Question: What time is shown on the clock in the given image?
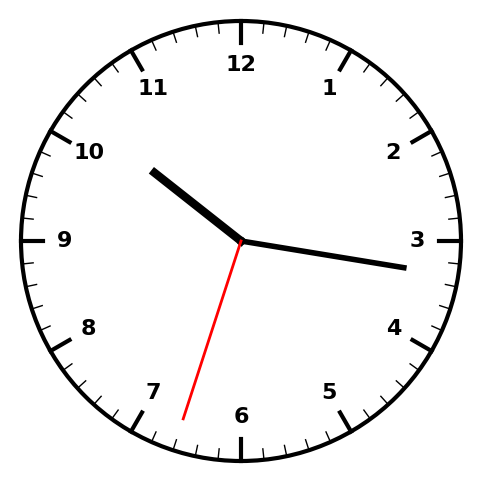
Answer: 10:16:33